Question: If you run the AdvanceDemo in the JVCL's JvDocking example code, with VSNetStyle selected, you can drag a second form onto the main form; a tab with the second form's title will be displayed. If you then drag a another form onto the same side of the main form, another tab will be created. The two tabs will overlap:

Is there a way to control how much these two tabs overlap? I'd like the tabs to be separated enough so that users can read the text on both tabs.
Thanks, as always -- Al C.
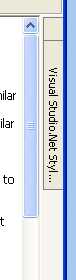
Answer: As ain commented, I also think it is a bug. More precisely a bug in TJvDockVSChannel.Paint which draws the tabs (internally the tabs are called ). Such a block has a protected property whose name suggest controlling its width.
The property works fine for the tab itself, but the caption is shifted by that same amount again in TJvDockVSChannel.Paint, which seems to me to be the problem.
You can experiment as follows, by assigning the OnFinishSetDockPanelSize event of the DockServer:
'''
type
TJvDockVSBlockAccess = class(TJvDockVSBlock);
procedure TMainForm.lbDockServer1FinishSetDockPanelSize(
DockPanel: TJvDockPanel);
var
Channel: TJvDockVSChannel;
Block: TJvDockVSBlockAccess;
i: Integer;
begin
if DockPanel is TJvDockVSNETPanel then
begin
Channel := TJvDockVSNETPanel(DockPanel).VSChannel;
for i := 0 to Channel.BlockCount - 1 do
begin
Block := TJvDockVSBlockAccess(Channel.Block[i]);
Block.InactiveBlockWidth := 100;
end;
end;
end;
'''
Since this is a protected property for now, it might indicate its functionality being . I suppose Jedi's dev team have decided for now to draw only the glyph of each inactive tab, because there lacks a full implementation for dynamic handling of the tab widths. E.g. you should be able to set a minimum width of each tab, and when the bar (i.e. the container in which it resides) changes height, all tabs should widen or narrow accordingly.
Thanks to the flexible design, you can work around the bug by setting the DockPanelClass property of the DockServer. I suppose that property has to be set before setting the Style property. It involves rewriting the whole Paint routine, because InactiveBlockWidth is also used in GetBlockRect, which in turn is not virtual:
'''
type
TJvDockVSBlockAccess = class(TJvDockVSBlock);
THackJvDockVSNETPanel = class(TJvDockVSNETPanel)
public
constructor Create(AOwner: TComponent); override;
end;
THackJvDockVSChannel = class(TJvDockVSChannel)
protected
procedure Paint; override;
procedure ResetBlock; override;
procedure Resize; override;
end;
const
InactiveTabWidth = 100;
{ TMainForm }
procedure TMainForm.FormCreate(Sender: TObject);
begin
...
JvDockVSNetStyle1.DockPanelClass := THackJvDockVSNETPanel;
end;
{ THackJvDockVSNETPanel }
constructor THackJvDockVSNETPanel.Create(AOwner: TComponent);
begin
inherited Create(AOwner);
VSChannelClass := THackJvDockVSChannel;
end;
{ THackJvDockVSChannel }
procedure THackJvDockVSChannel.Paint;
var
I: Integer;
procedure DrawSingleBlock(Block: TJvDockVSBlockAccess);
var
DrawRect: TRect;
I: Integer;
OldGraphicsMode: Integer;
VisiblePaneCount: Integer;
procedure AdjustImagePos;
begin
if Align = alLeft then
begin
Inc(DrawRect.Left, 3);
Inc(DrawRect.Top, 4);
end
else if Align = alTop then
begin
Inc(DrawRect.Left, 4);
Inc(DrawRect.Top, 2);
end
else if Align = alRight then
begin
Inc(DrawRect.Left, 4);
Inc(DrawRect.Top, 4);
end
else if Align = alBottom then
begin
Inc(DrawRect.Left, 4);
Inc(DrawRect.Top, 3);
end;
end;
begin
VisiblePaneCount := 0;
for I := 0 to Block.VSPaneCount - 1 do
begin
if not Block.VSPane[I].Visible then
Continue;
GetBlockRect(Block, I, DrawRect);
Canvas.Brush.Color := TabColor;
Canvas.FillRect(DrawRect);
Canvas.Brush.Color := clGray;
Canvas.FrameRect(DrawRect);
AdjustImagePos;
Block.ImageList.Draw(Canvas, DrawRect.Left, DrawRect.Top, I);
if Align in [alTop, alBottom] then
Inc(DrawRect.Left, 24)
else if Align in [alLeft, alRight] then
begin
Inc(DrawRect.Top, 24);
if Align = alLeft then
DrawRect.Left := 15
else
DrawRect.Left := 20;
DrawRect.Right := DrawRect.Left + (DrawRect.Bottom - DrawRect.Top);
end;
Canvas.Brush.Color := TabColor;
Canvas.Pen.Color := clBlack;
Dec(DrawRect.Right, 3);
OldGraphicsMode := SetGraphicsMode(Canvas.Handle, GM_ADVANCED);
Canvas.Brush.Style := bsClear;
DrawText(Canvas.Handle, PChar(Block.VSPane[I].DockForm.Caption), -1,
DrawRect, DT_END_ELLIPSIS or DT_NOCLIP);
SetGraphicsMode(Canvas.Handle, OldGraphicsMode);
Inc(VisiblePaneCount);
end;
if VisiblePaneCount > 0 then
CurrentPos := CurrentPos + BlockInterval;
end;
begin
ResetBlock;
CurrentPos := BlockStartOffset;
for I := 0 to BlockCount - 1 do
DrawSingleBlock(TJvDockVSBlockAccess(Block[I]));
end;
procedure THackJvDockVSChannel.ResetBlock;
var
I: Integer;
begin
inherited ResetBlock;
for I := 0 to BlockCount - 1 do
TJvDockVSBlockAccess(Block[I]).InactiveBlockWidth := InactiveTabWidth;
end;
procedure THackJvDockVSChannel.Resize;
begin
{ Here you could widen or narrow the tabs according the total space and
depending on the number of tabs }
inherited Resize;
end;
'''